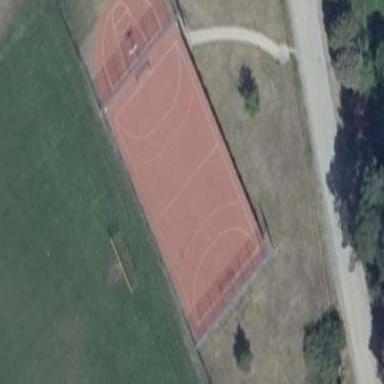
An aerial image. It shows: Basketball court on pitch.